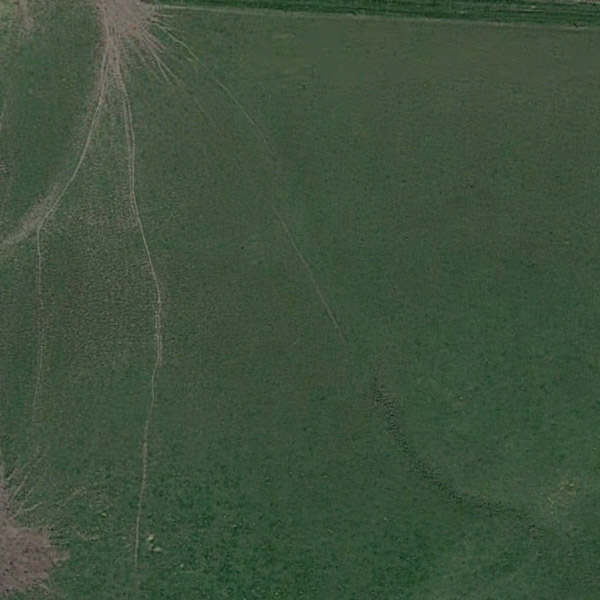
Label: Meadow